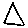
Label: triangle